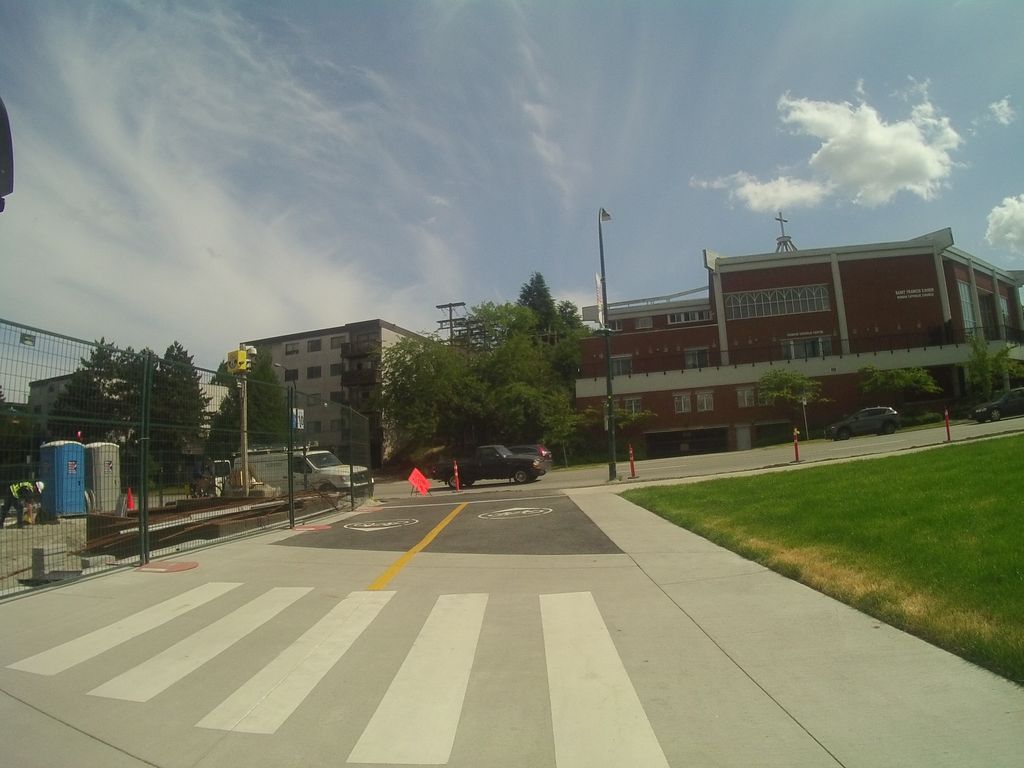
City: vancouver